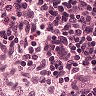
Metastatic tissue present: no